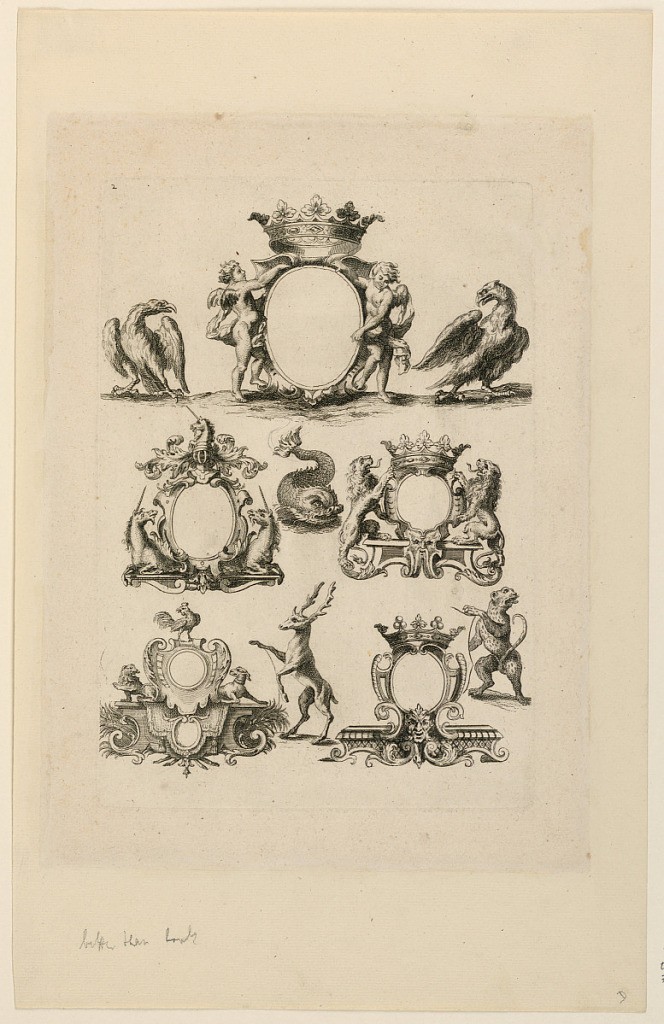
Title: Design for Coat of Arms, from "Livre de Cartouches"
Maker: Nicolas Guérard, French, ca.1648–1719
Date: ca. 1680
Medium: Etching on paper
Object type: Print
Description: Plate 2. Five escutcheons, two eagles, a dolphin, a stag, a panther.